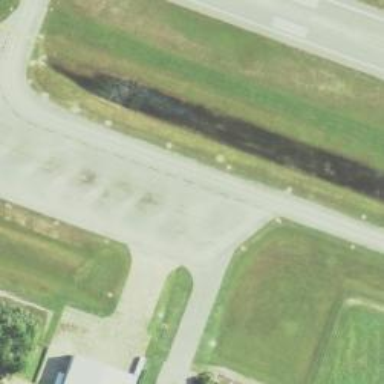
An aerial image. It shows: Apron at the airport.